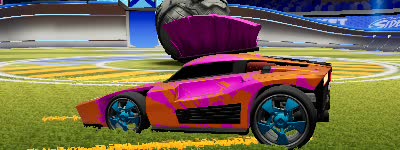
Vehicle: breakout